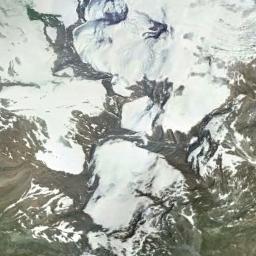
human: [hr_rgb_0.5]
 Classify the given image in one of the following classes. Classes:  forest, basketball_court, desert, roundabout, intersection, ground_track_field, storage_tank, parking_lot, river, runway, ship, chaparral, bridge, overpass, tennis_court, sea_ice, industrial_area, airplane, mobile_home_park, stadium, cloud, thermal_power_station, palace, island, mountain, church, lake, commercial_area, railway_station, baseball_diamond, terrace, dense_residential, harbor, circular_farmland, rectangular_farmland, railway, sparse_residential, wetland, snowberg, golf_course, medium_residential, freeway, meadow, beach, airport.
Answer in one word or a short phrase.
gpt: snowberg